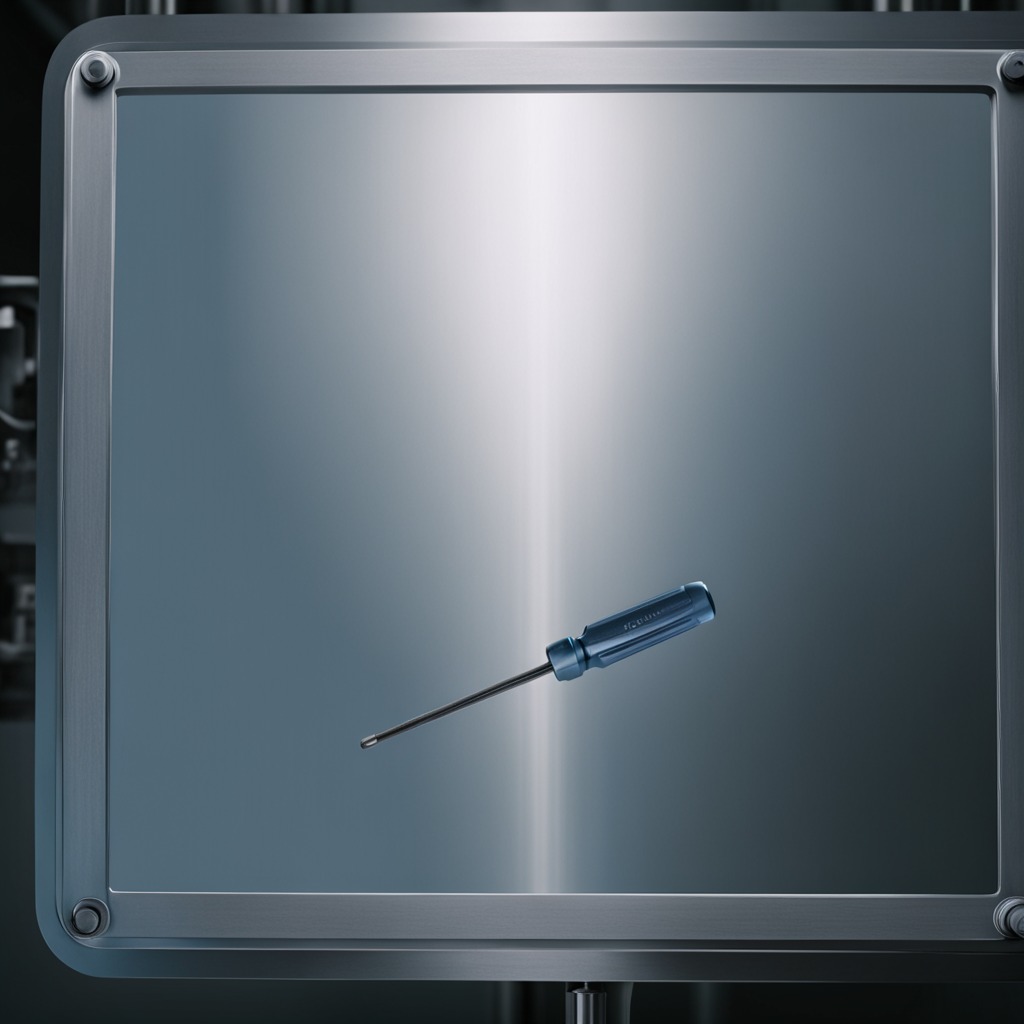
A screwdriver lies on a metal table in a machine shop under fluorescent lights.